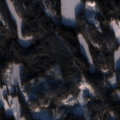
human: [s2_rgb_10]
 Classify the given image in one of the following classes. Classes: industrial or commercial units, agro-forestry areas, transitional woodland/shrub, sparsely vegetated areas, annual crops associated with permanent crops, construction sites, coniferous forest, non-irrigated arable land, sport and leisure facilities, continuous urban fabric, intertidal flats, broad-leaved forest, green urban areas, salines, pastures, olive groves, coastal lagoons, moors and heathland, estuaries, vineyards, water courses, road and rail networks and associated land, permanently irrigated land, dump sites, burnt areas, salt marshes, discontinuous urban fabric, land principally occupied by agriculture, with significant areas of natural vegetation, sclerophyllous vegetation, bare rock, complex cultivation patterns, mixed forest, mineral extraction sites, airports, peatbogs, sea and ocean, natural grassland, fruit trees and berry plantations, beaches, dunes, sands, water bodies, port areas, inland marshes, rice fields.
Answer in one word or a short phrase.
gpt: coniferous forest, mixed forest, water bodies